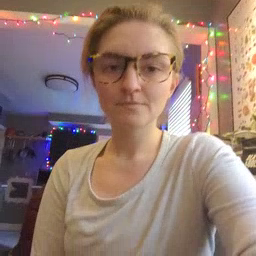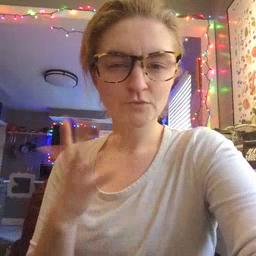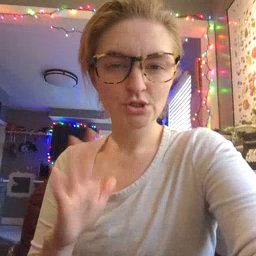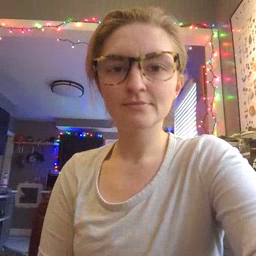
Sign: finish